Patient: sex F, age 52
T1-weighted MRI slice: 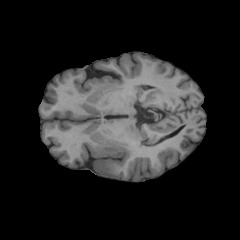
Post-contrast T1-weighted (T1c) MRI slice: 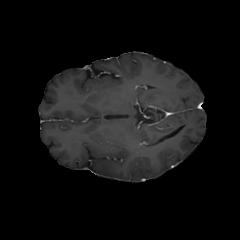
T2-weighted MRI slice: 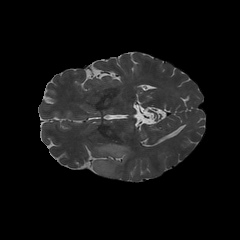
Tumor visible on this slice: yes
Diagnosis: Glioblastoma, IDH-wildtype
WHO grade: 4